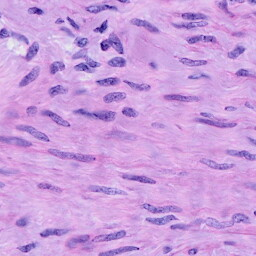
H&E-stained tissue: Cervix